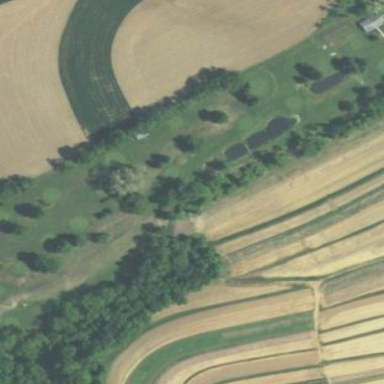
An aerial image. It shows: Golf course surrounded by greenery.